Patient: sex M, age 76
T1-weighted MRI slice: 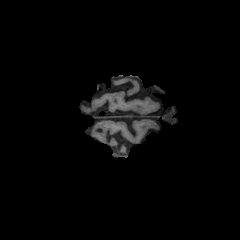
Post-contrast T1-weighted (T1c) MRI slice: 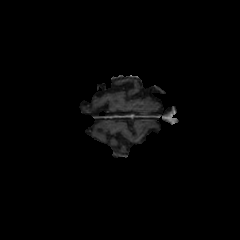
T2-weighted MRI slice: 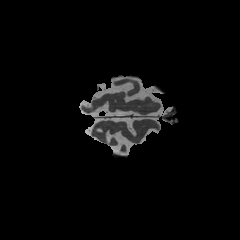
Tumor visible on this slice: no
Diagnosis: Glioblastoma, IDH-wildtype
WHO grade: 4